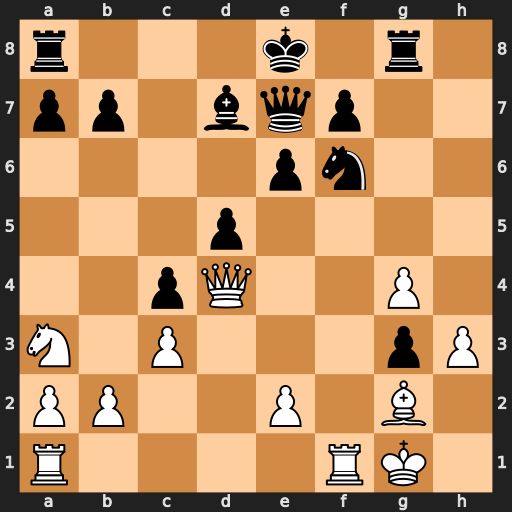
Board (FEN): r3k1r1/pp1bqp2/4pn2/3p4/2pQ2P1/N1P3pP/PP2P1B1/R4RK1
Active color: w
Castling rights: q
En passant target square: -
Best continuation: Qxf6 Qxf6 Rxf6